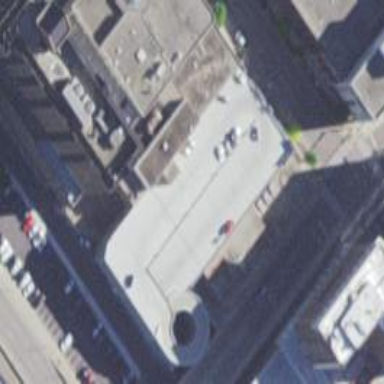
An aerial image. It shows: Police building.